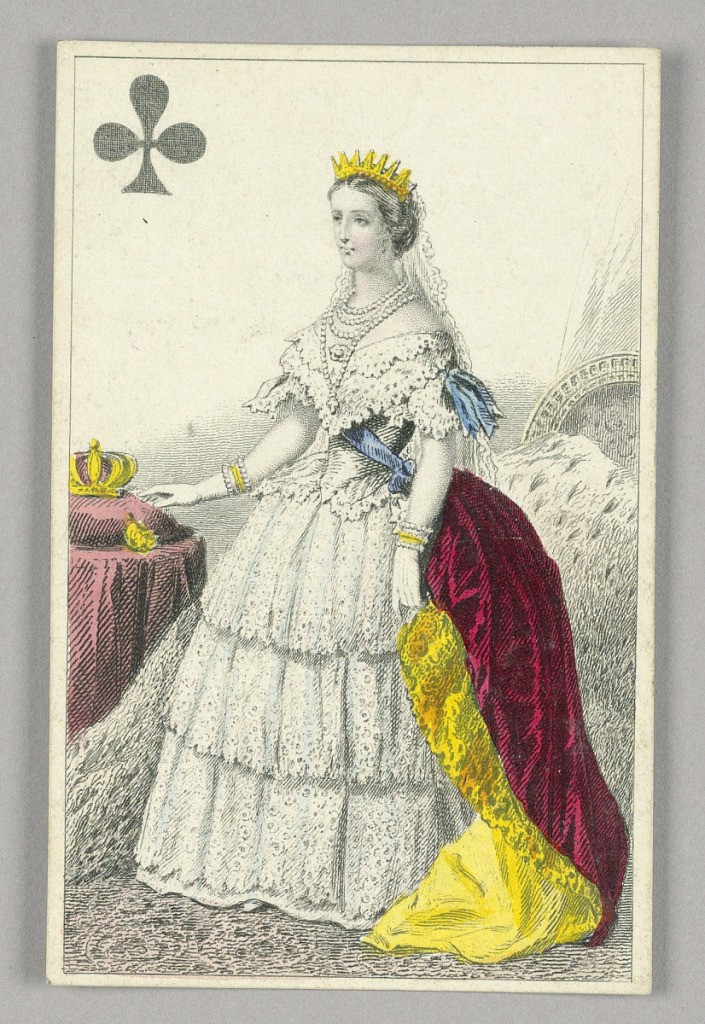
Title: Eugénie, Empress of France, Queen of Clubs from Set of "Jeu Imperial–Second Empire–Napoleon III" Playing Cards
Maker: B.P. Grimaud, Paris, France
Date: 1858
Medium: Lithograph on glazed paper
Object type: Playing Card
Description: Eugénie, Empress of France, Queen of Clubs from Set of "Jeu Imperial-Second Empire-Napoleon III" Playing Cards.